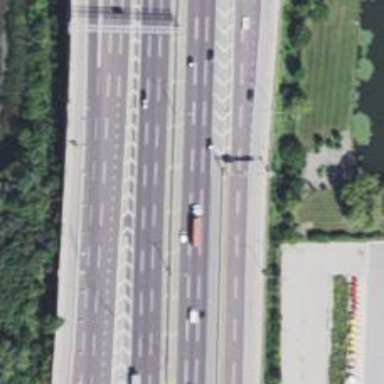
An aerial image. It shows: Asphalt motorway.